Field crop: maize
Growth stage: 2
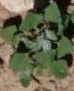
Species: chenopodium